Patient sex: F
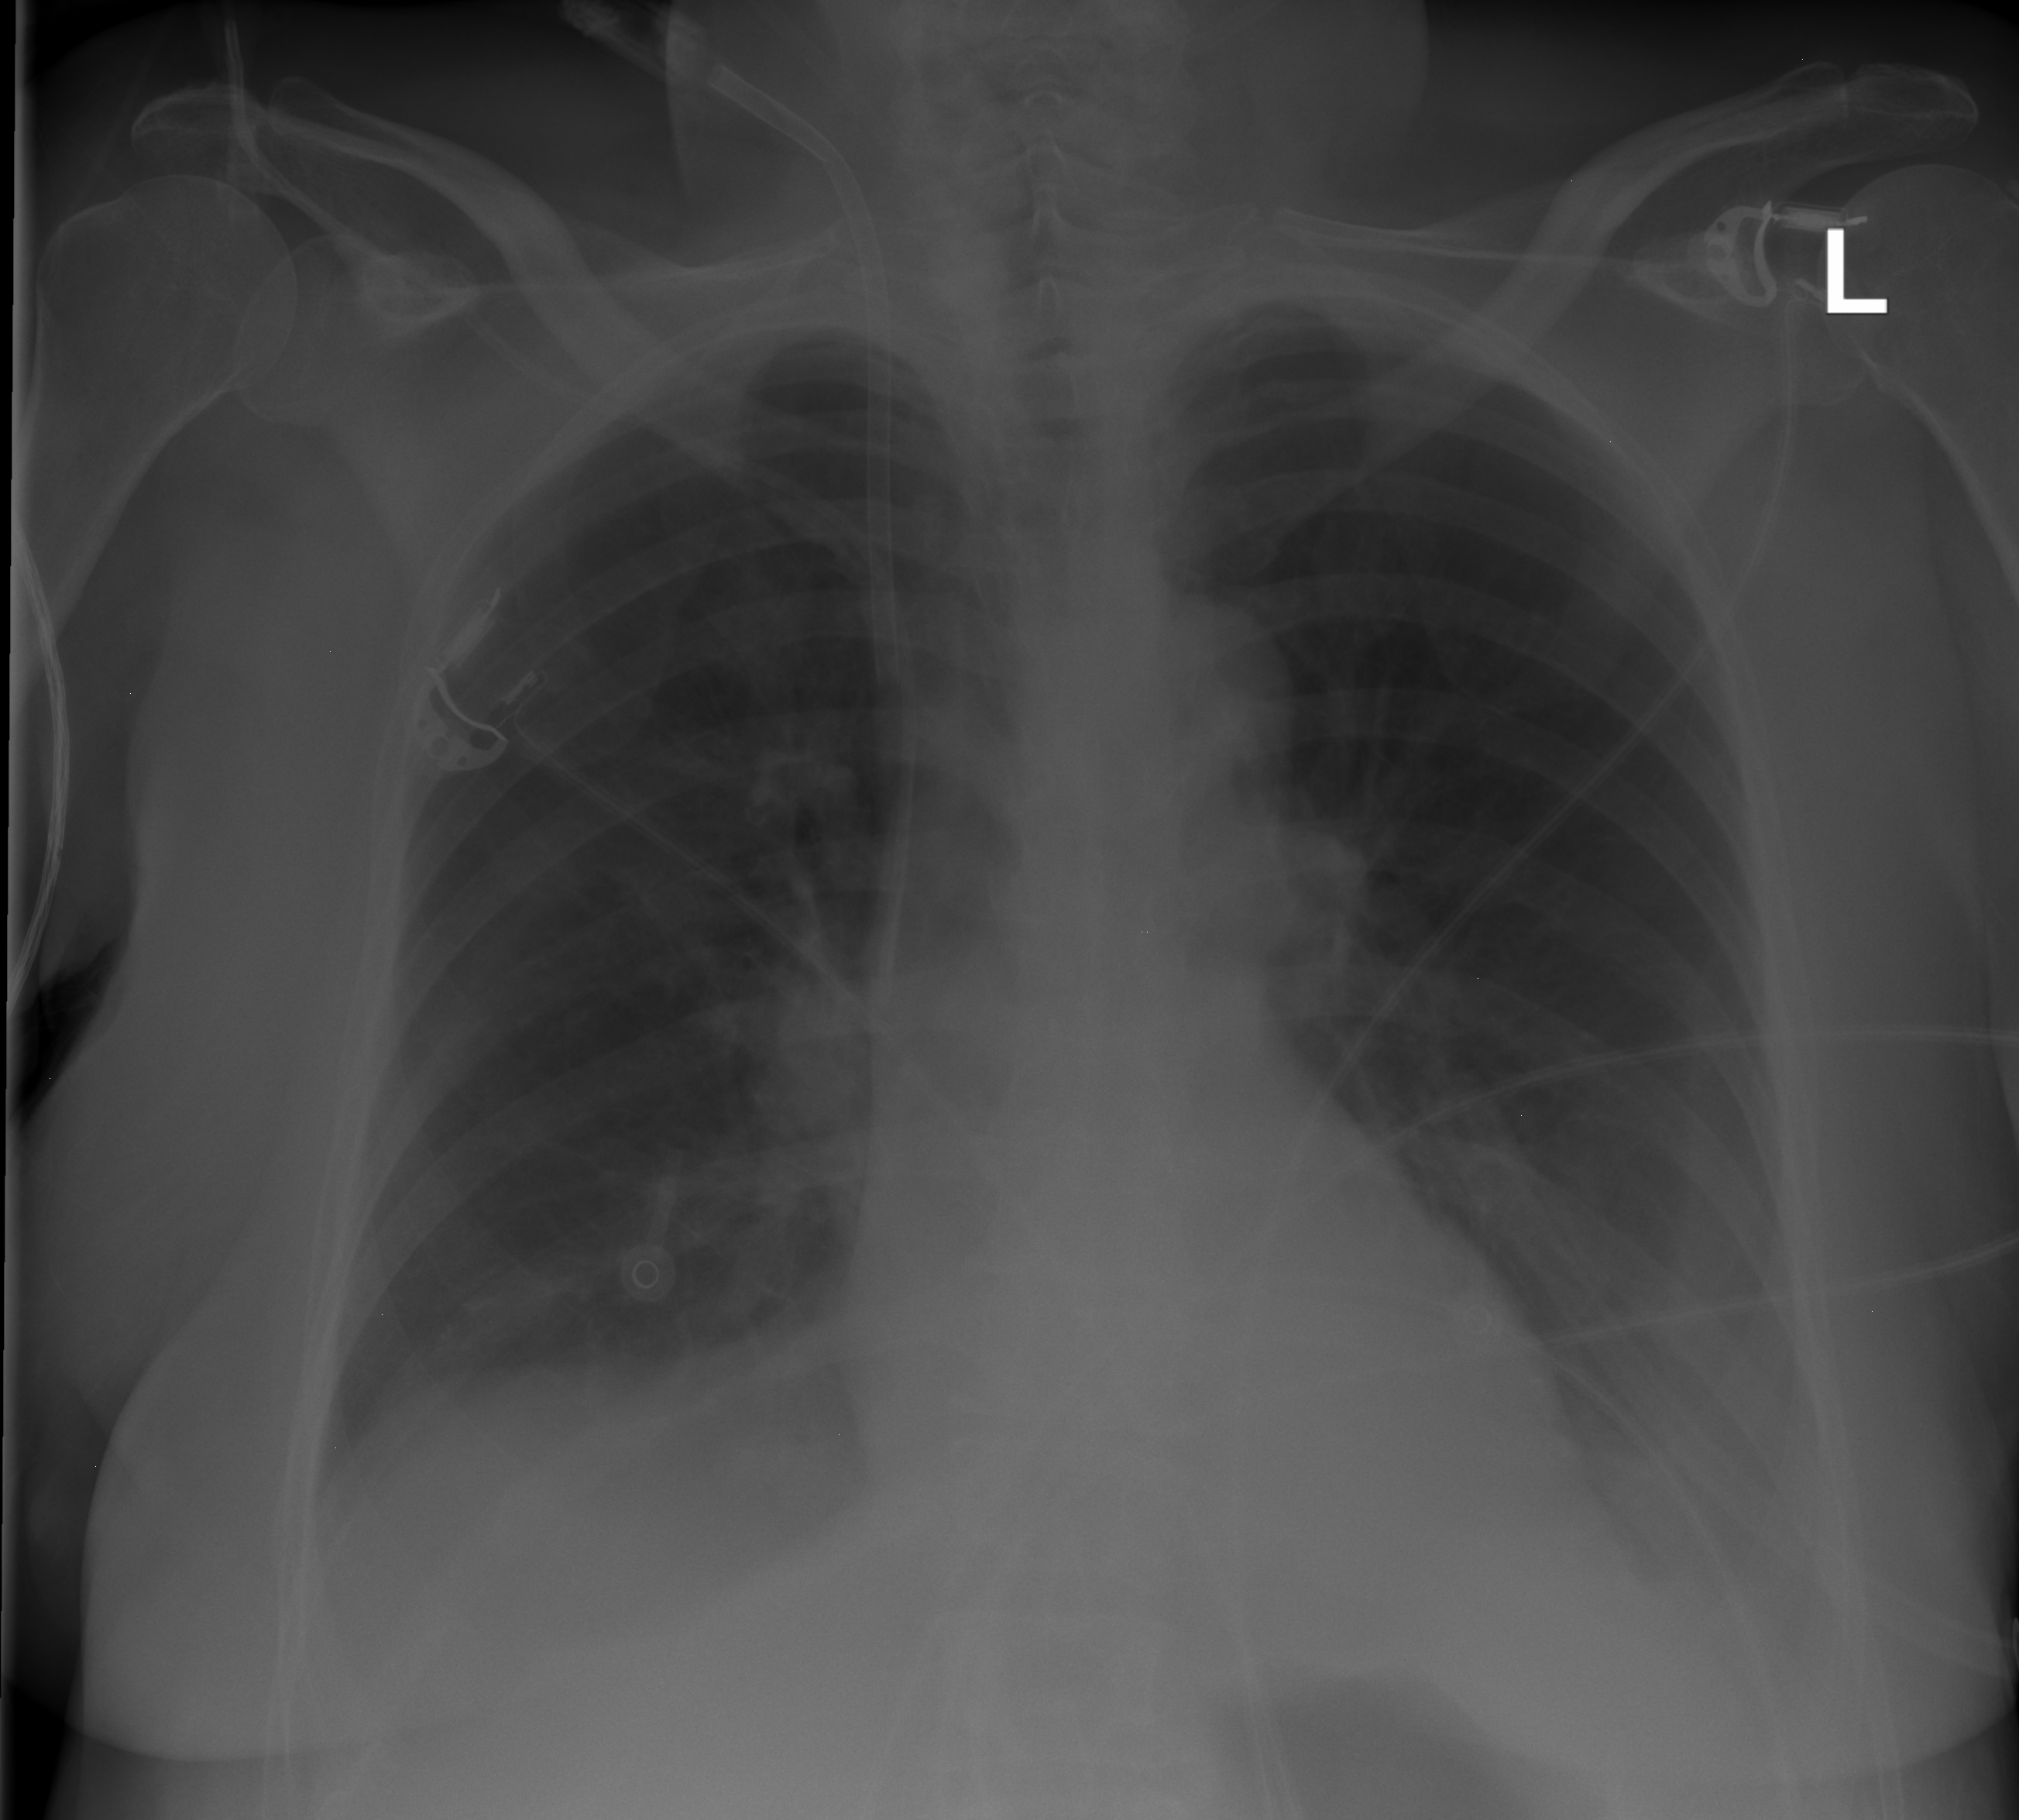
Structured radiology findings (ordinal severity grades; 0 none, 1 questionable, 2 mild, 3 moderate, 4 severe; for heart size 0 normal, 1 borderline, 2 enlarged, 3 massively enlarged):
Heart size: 0
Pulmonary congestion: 2
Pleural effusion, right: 1
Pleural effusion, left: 2
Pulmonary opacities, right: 0
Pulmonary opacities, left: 0
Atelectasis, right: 2
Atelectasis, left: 2